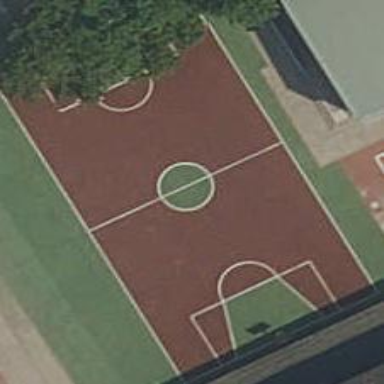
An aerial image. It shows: Basketball court on leisure land pitch.